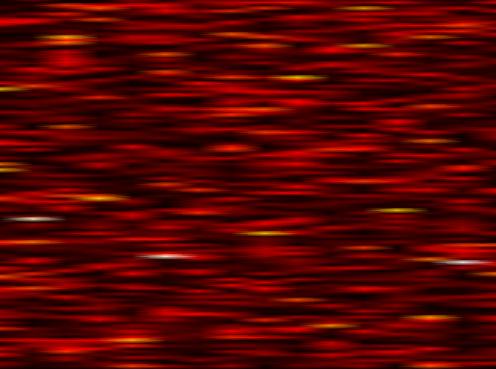
Label: OFDM